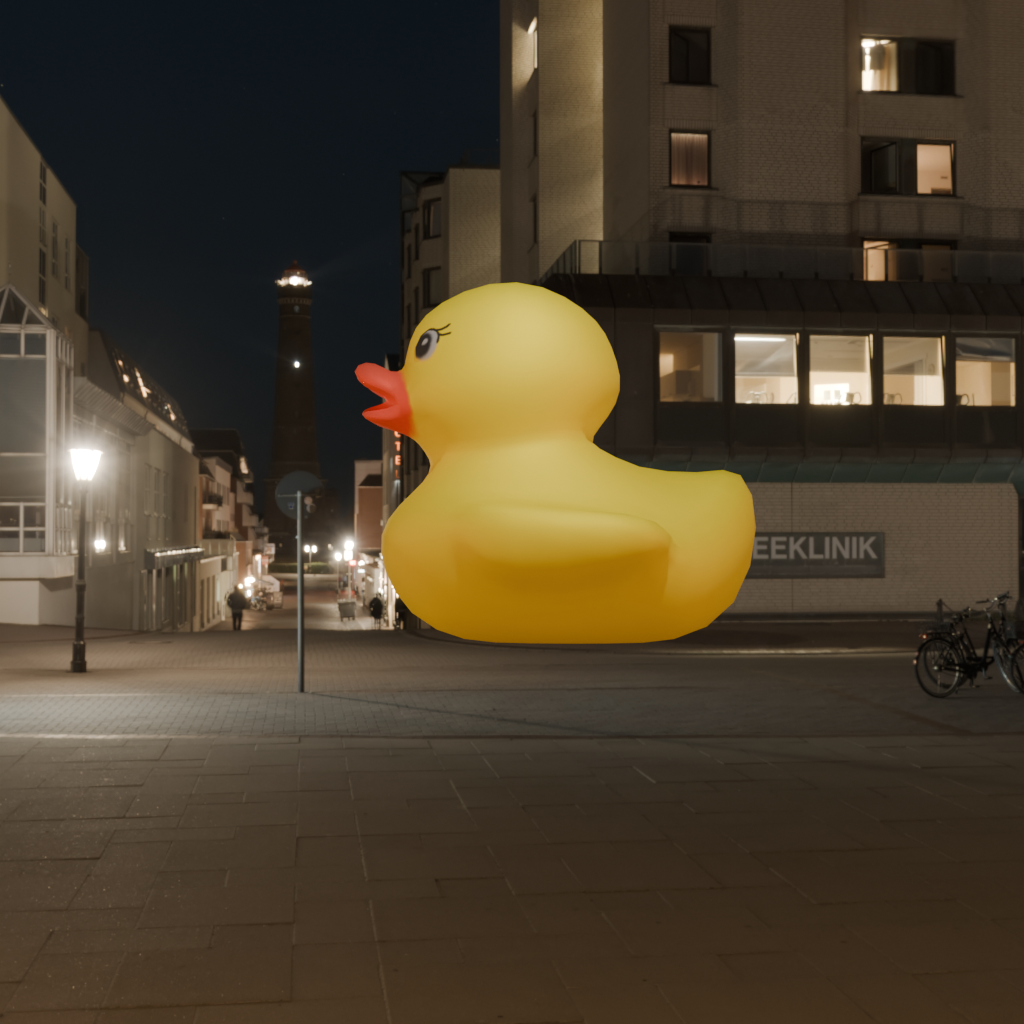
an image of a yellow rubber duck seen from <left> in a coastal promenade at night illuminated with streetlights and ocean view.